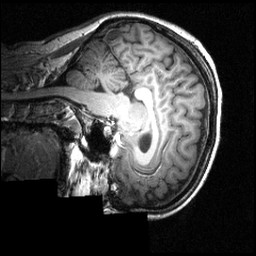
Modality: T1w
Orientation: sagittal
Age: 22
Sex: female
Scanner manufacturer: siemens
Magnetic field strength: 3.951 T
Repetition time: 1.5 s
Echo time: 0.00335 s